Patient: sex F, age 38
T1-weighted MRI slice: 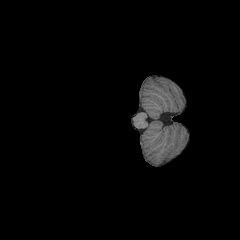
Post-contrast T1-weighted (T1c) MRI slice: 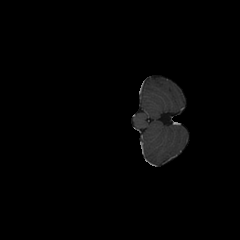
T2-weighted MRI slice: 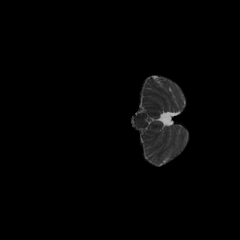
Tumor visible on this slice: no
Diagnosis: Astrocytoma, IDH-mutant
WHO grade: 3